The image is a wavelet scalogram (time versus scale/frequency) of a rolling-element bearing's vibration signal. What is the most likely bearing condition (normal, inner_race, outer_race, ball)?
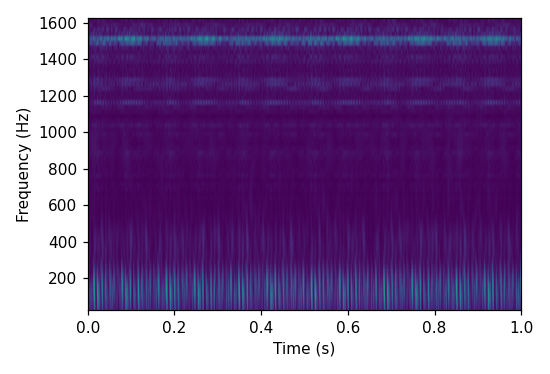
Answer: outer_race